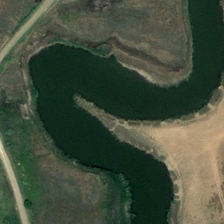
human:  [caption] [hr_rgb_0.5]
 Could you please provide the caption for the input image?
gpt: a road and many green plants are in two sides of a curved river .

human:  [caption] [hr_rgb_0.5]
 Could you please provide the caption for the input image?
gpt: a crooked river flows through a large area .

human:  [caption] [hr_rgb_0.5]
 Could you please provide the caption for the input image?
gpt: a road and many green plants are in two sides of a curved river .

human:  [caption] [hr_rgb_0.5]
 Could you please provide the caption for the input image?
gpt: on both sides of the river is dense residential area .

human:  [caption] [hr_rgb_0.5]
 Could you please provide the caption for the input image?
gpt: on both sides of the river is dense residential area .